Interaction volume radius: 5 \u00c5
Interaction volume height: 15 \u00c5
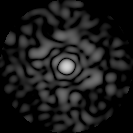
Disorder parameter: 0.8388